Question: In my components, I create a 'blah.css.js'. It's a react-native project.
I then do:
'''
import styles from "blah.css";
'''
The react-native module system correctly recognizes this as '"blah.css.js"'. However Flow is not. It keeps warning me "Required module not found". Screenshot below.
Is there anyway to get Flow to recongize all modules that end with '.css' as '.css.js'?

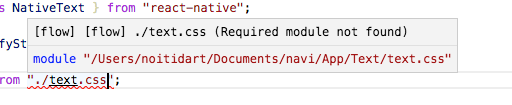
Answer: Add the following line to the '[options]' section of your '.flowconfig':
'''
module.name_mapper='^\(.*\).css$' -> '.css.js'
'''
This will make Flow see any module names that finish with '.css' as finishing with '.css.js' instead.